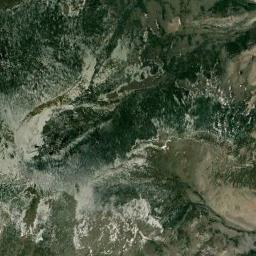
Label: mountain